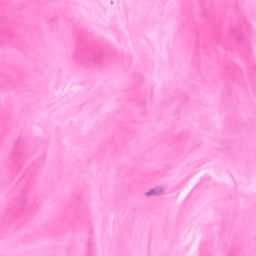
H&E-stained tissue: Breast